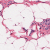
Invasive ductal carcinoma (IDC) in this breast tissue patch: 1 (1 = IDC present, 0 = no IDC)